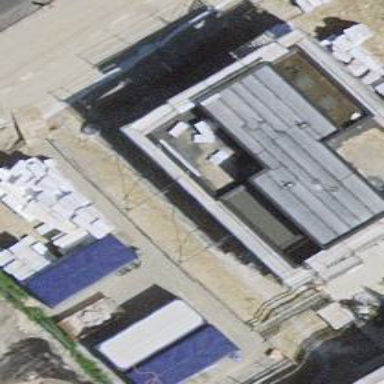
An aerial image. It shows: Flat-roofed building.